Field crop: tomato
Growth stage: 1
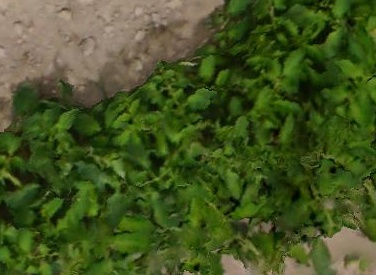
Species: tomato